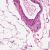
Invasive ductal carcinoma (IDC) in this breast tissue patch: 0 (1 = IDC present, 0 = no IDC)